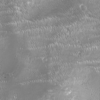
Label: not_dusty